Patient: sex F, age 41
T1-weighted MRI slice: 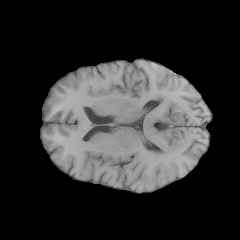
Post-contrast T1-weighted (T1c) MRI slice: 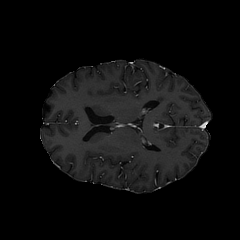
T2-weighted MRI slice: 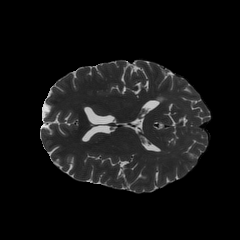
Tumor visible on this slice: no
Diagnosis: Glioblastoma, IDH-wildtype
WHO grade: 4